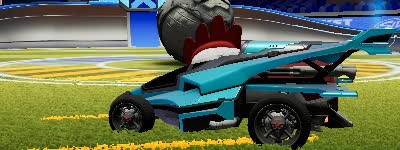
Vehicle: aftershock